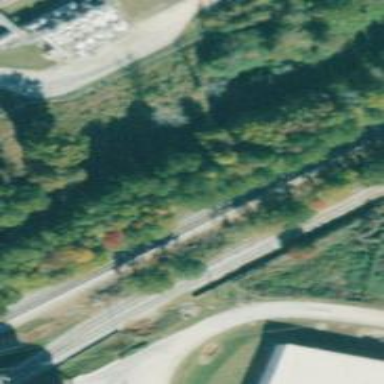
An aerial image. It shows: Rail spur service used for transporting aggregate.